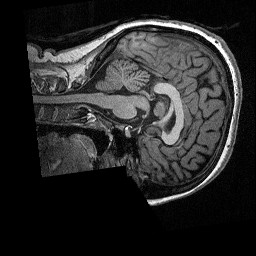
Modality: T1w
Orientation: sagittal
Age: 32
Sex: female
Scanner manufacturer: siemens
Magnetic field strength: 3 T
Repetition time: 2.3 s
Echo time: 0.00298 s